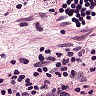
Metastatic tissue present: no